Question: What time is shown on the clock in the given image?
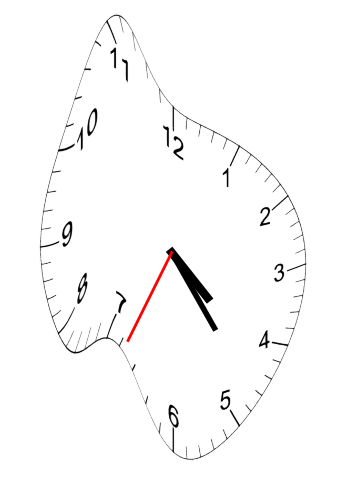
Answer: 04:23:34